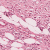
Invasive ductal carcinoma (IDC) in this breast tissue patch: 1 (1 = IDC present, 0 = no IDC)